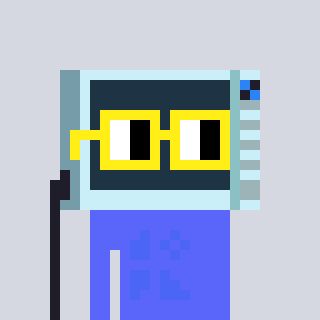
a pixel art character with square yellow glasses, a microwave-shaped head and a purple-colored body on a cool background